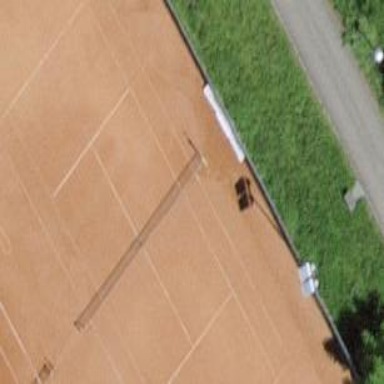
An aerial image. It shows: Tennis court on the leisure land pitch.